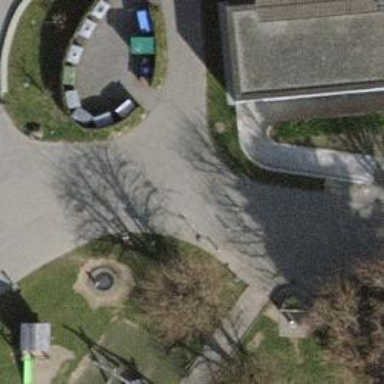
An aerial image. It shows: Bollard.